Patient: sex M, age 53
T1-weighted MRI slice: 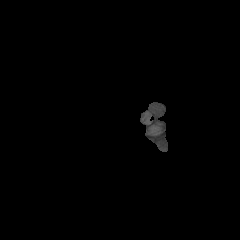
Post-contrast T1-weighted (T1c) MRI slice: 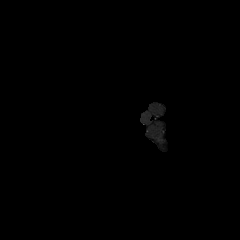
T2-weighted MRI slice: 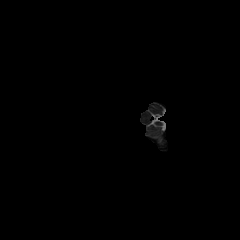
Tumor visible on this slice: no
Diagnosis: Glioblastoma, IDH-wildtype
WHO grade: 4